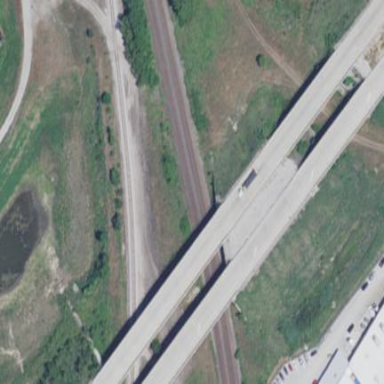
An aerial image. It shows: Man-made bridge.